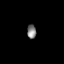
Tissue: prostate
Cell type: Fibroblasts
Senescence score: 0.8134
Nuclear area (px): 127
Mean DAPI intensity: 127.047